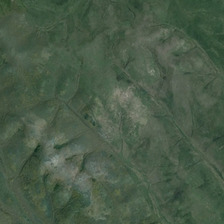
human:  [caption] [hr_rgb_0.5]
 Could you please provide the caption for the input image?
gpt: the mountain range is very broad .

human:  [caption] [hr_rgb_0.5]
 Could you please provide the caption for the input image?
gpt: the mountain range is very broad .

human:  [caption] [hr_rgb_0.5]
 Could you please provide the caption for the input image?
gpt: many tall trees are planted on the mountain .

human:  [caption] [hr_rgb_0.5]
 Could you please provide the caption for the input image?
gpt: many tall trees are planted on the mountain .

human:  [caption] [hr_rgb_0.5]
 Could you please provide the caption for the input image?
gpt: many tall trees are planted on the mountain .